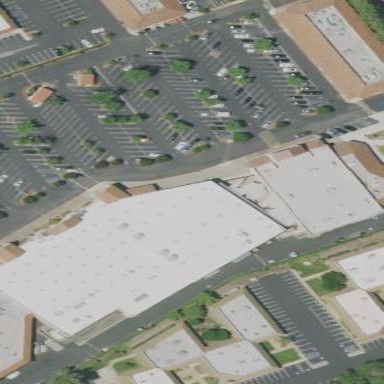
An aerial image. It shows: Building that houses supermarket.